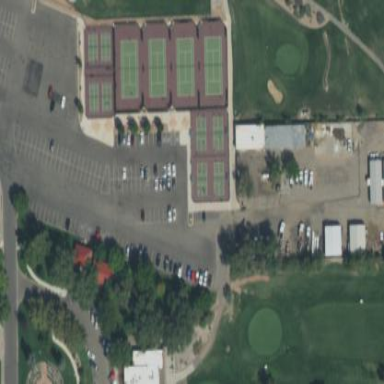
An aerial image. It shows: Fenced pitch used for tennis and pickleball.